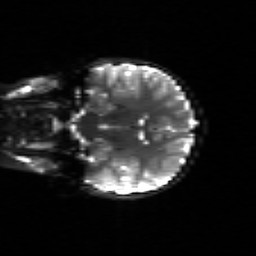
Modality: sbref
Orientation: coronal
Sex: female
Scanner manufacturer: siemens
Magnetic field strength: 3 T
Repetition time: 5 s
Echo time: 0.071 s